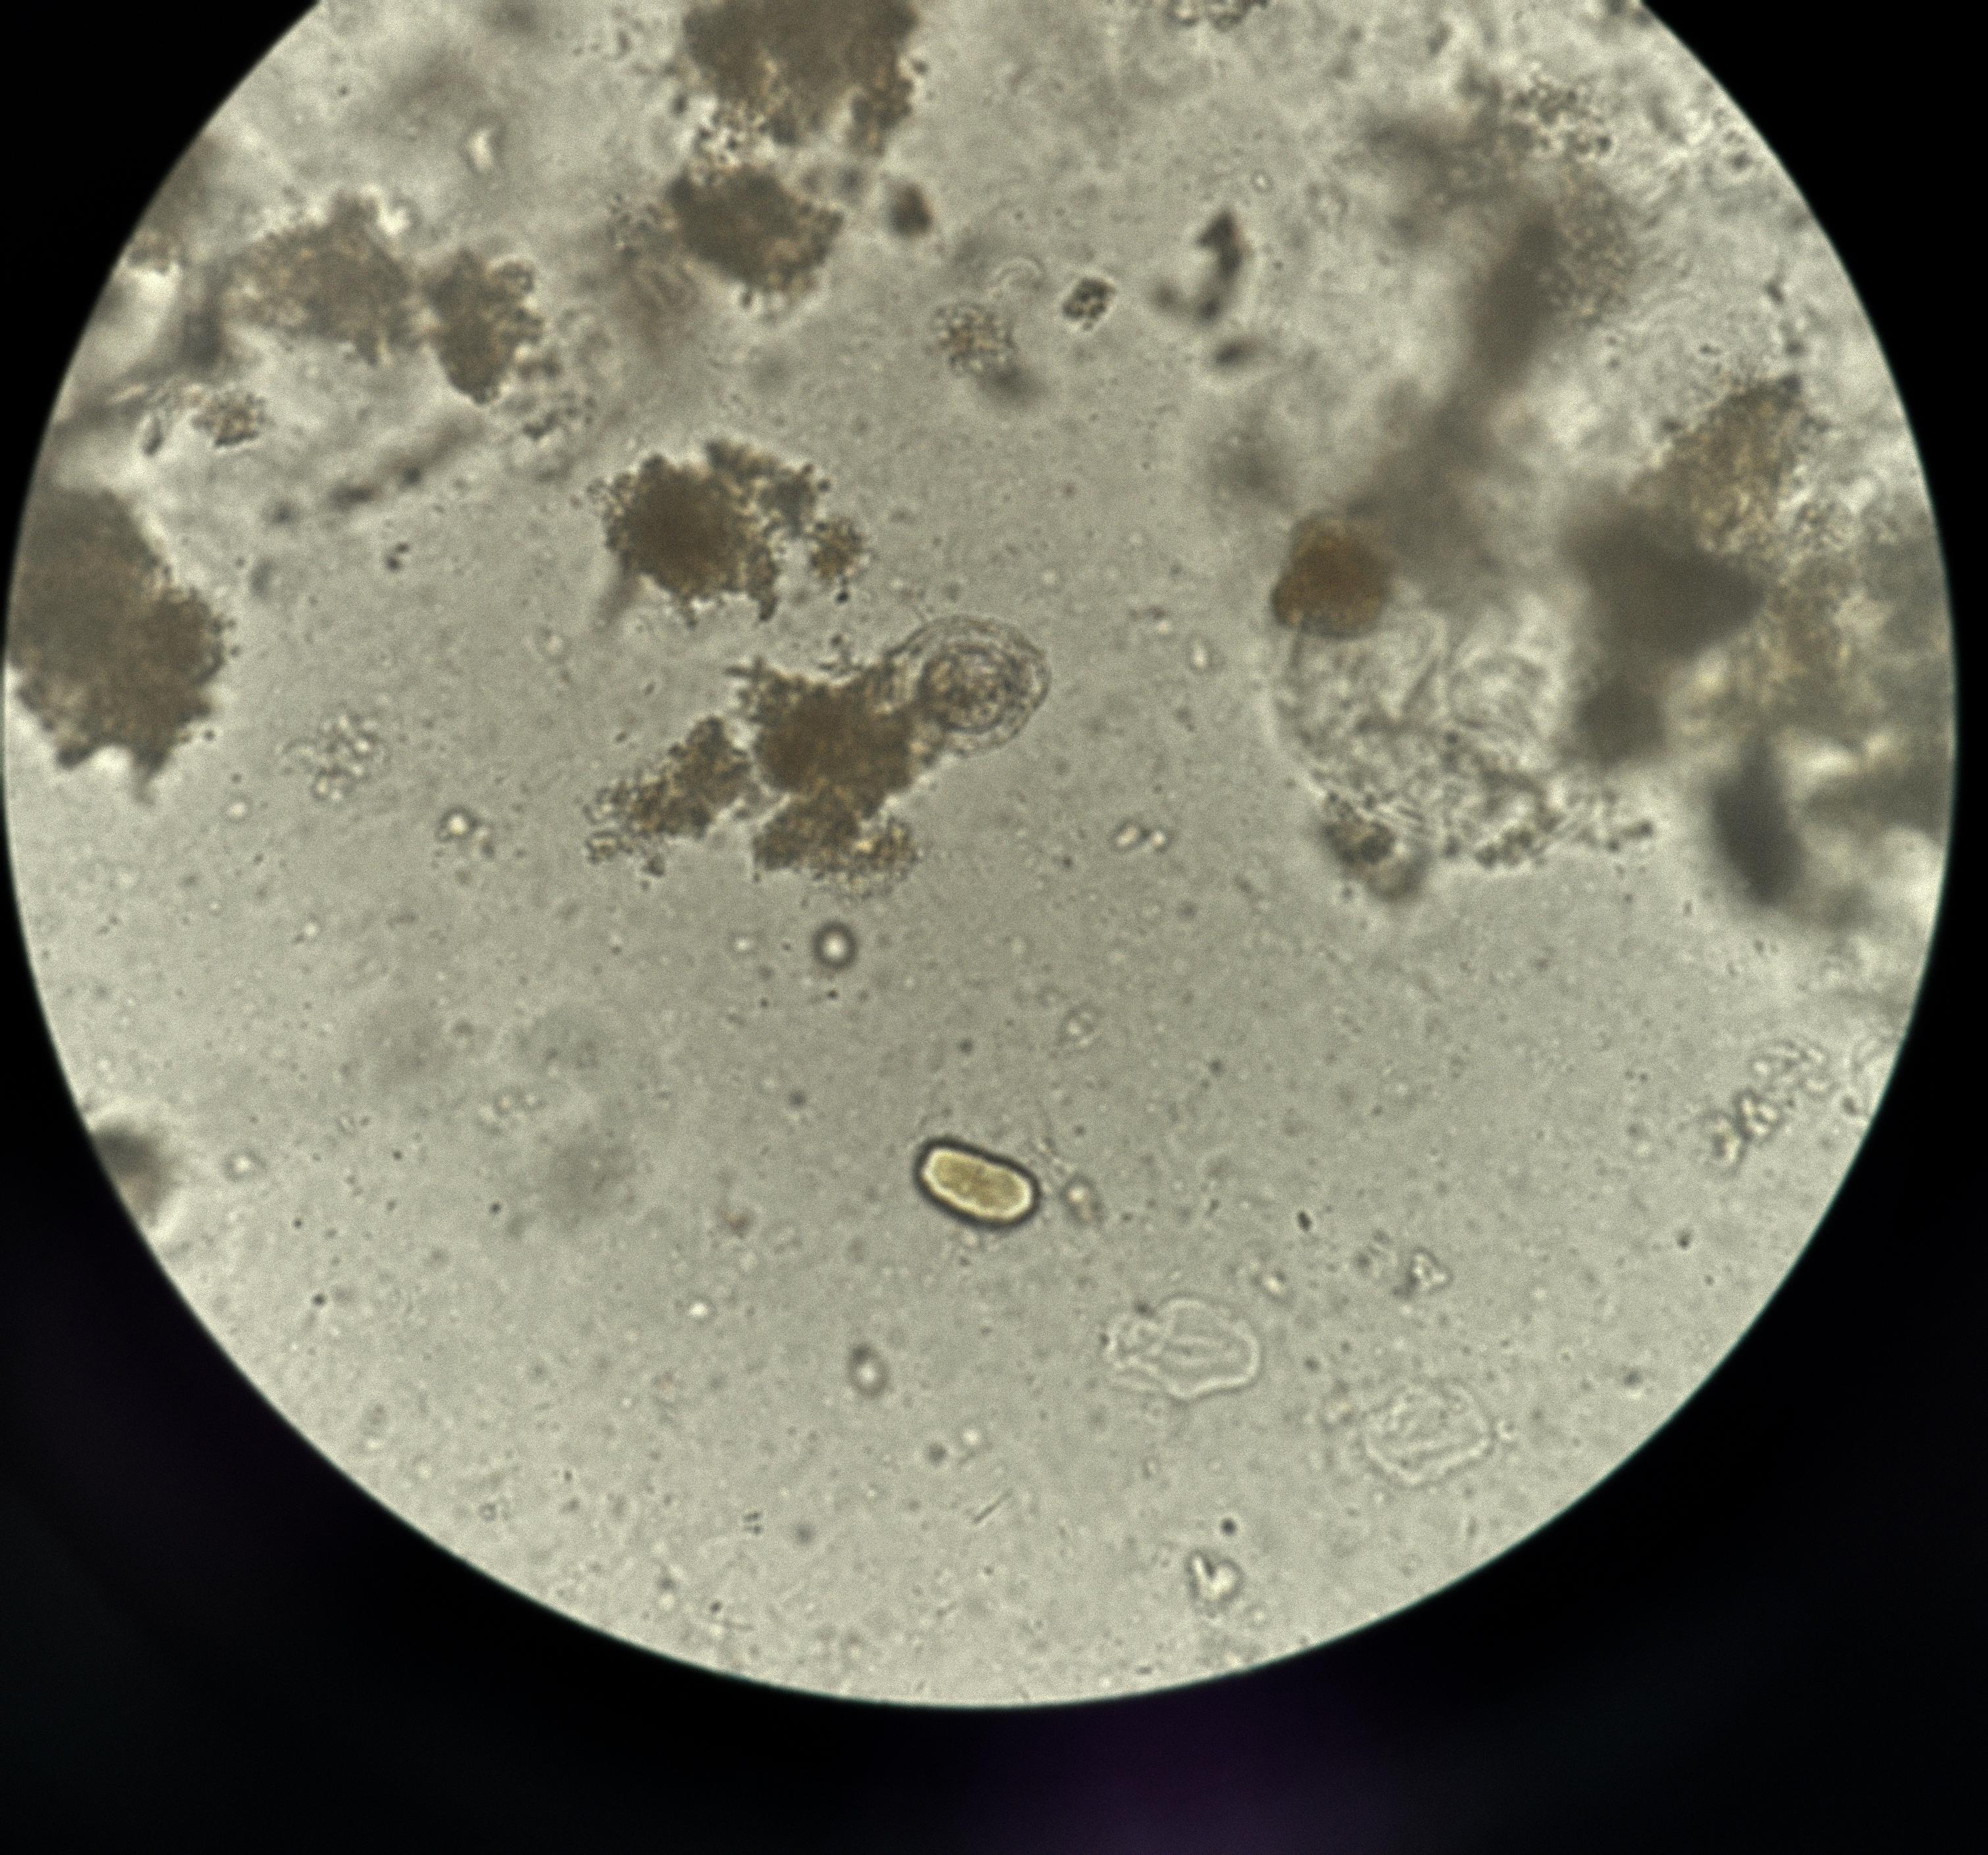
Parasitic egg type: Hymenolepis nana